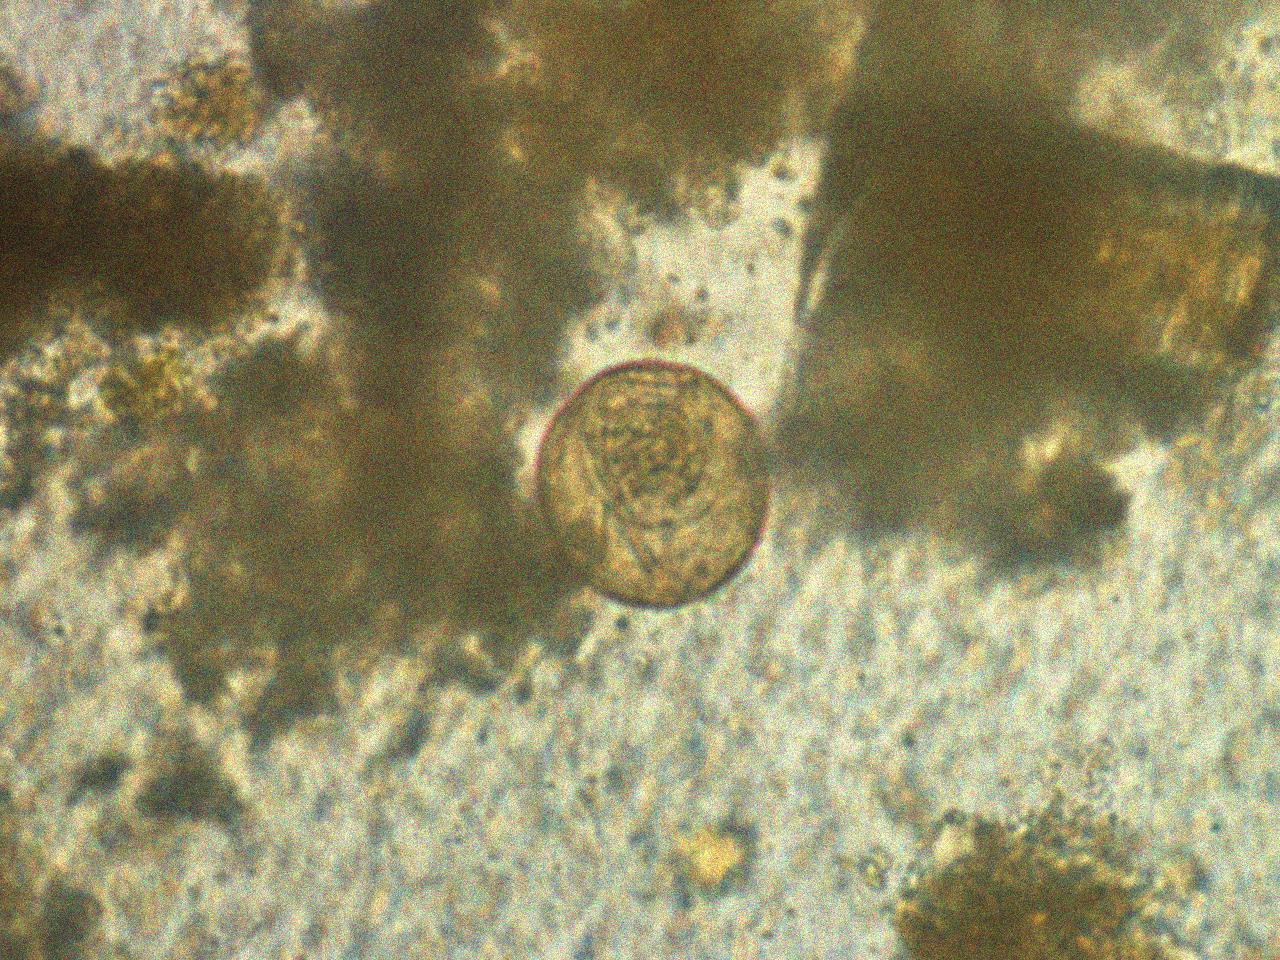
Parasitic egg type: Hymenolepis diminuta